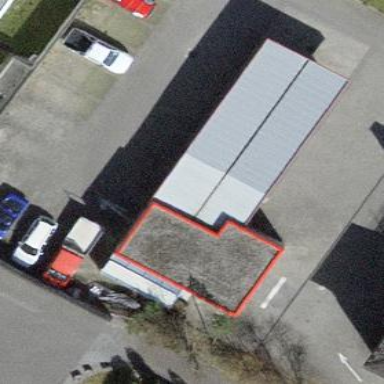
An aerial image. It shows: Flat-roofed building.